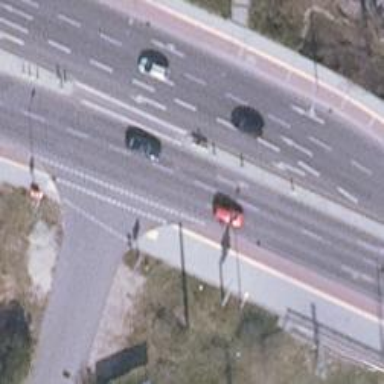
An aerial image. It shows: Primary highway with asphalt surface. It has sidewalks on both sides and cycle track.